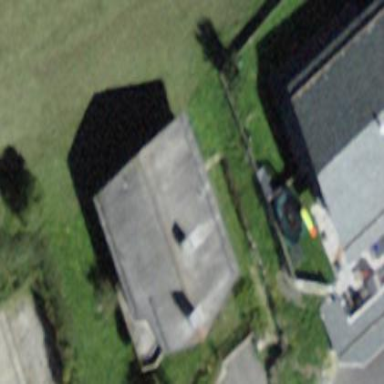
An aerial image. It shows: Gabled building with the roof oriented along its structure.